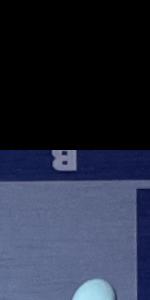
Label: Empty